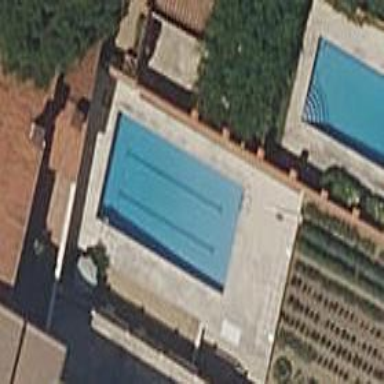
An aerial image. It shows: Outdoor swimming pool in leisure land.